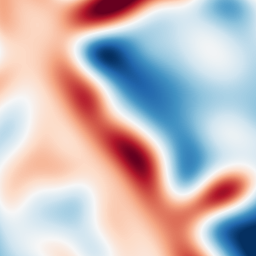
Category: multiscale
Decomposition family: log
Decomposition parameters: sigma: 20
Upsampling method: quartic
Upsampling parameters: scale: 4
Upsampling scale: 4